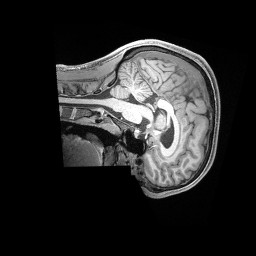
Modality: T1w
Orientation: sagittal
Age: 25
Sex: male
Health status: healthy
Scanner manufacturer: siemens
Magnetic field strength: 3 T
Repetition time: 2.4 s
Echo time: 0.00228 s